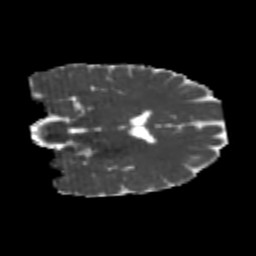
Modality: MD
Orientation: coronal
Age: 21
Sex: female
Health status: healthy
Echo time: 0.074 s